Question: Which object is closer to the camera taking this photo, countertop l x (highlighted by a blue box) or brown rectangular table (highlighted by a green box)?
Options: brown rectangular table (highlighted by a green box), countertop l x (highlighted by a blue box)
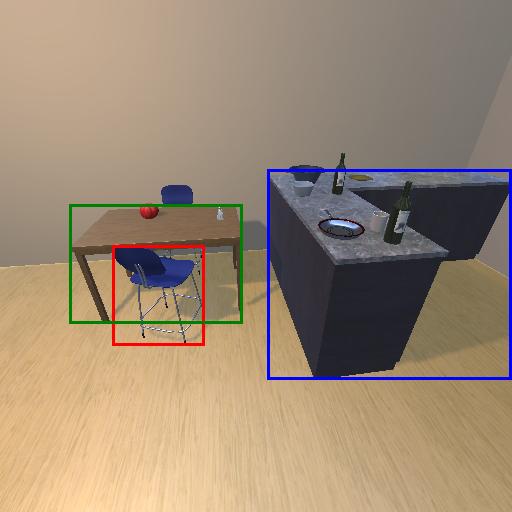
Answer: brown rectangular table (highlighted by a green box)